A time-domain vibration trace from a rotating-machine test bench is shown. Diagnose the rotating machine from this image, choosing from: normal, misalignment, unbalance, looseness.
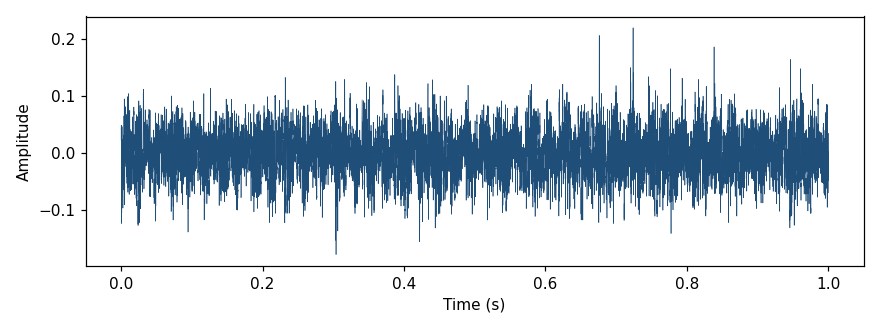
Answer: misalignment